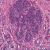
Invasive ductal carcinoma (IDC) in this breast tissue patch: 1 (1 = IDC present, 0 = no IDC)